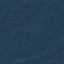
Land use / land cover class: Forest